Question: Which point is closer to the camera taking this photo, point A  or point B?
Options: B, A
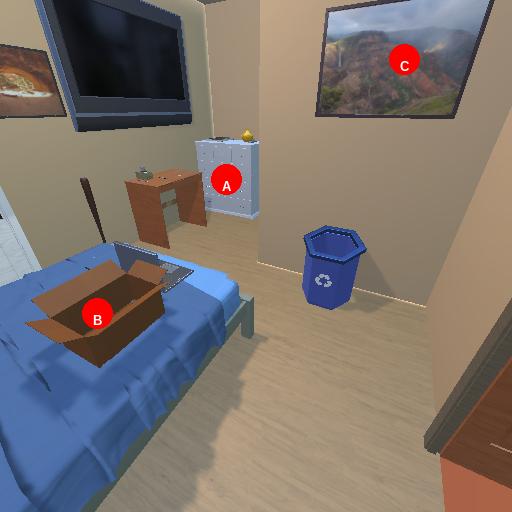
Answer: B